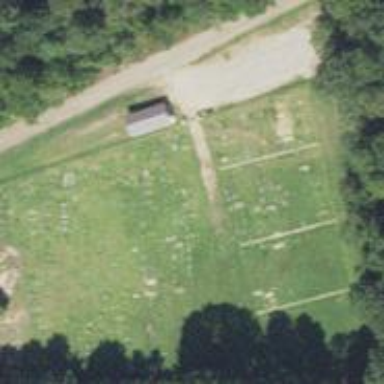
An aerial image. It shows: Cemetery.